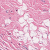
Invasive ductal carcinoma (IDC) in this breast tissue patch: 0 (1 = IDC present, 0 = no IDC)